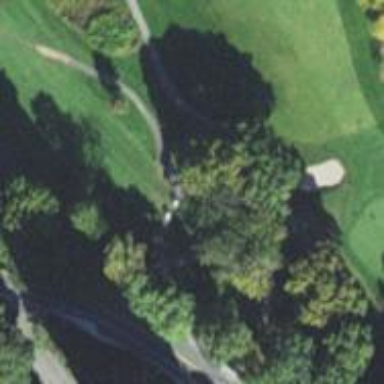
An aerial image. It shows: Path used for both walking and golf.